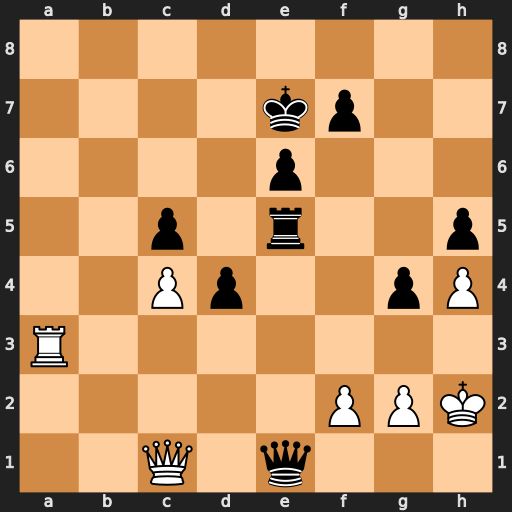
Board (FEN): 8/4kp2/4p3/2p1r2p/2Pp2pP/R7/5PPK/2Q1q3
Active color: w
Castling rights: -
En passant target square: -
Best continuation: Ra7+ Kf6 Qh6+